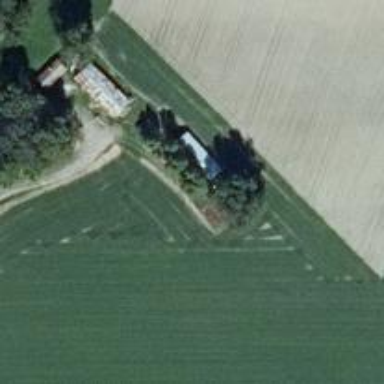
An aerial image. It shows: Farmyard area.